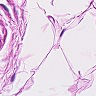
Metastatic tissue present: no